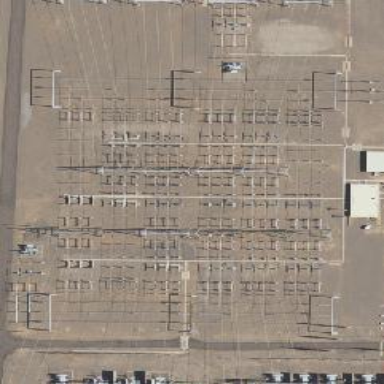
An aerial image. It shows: Switch for power supply.